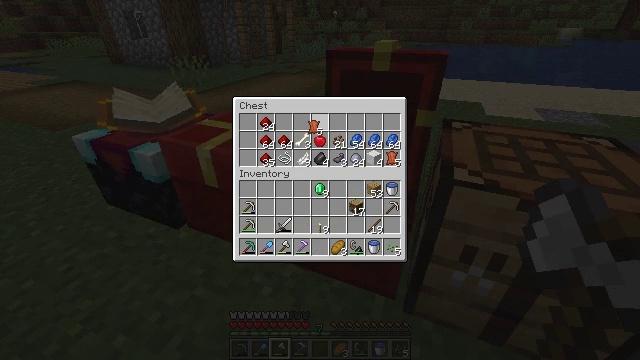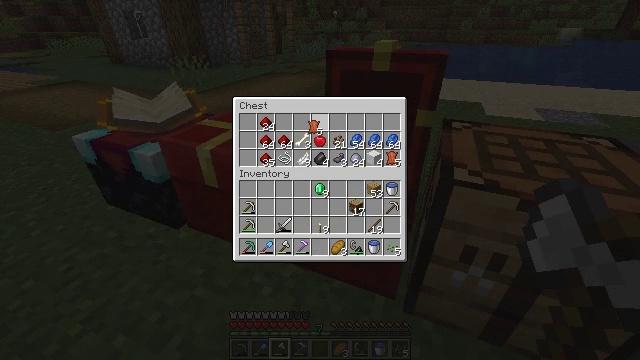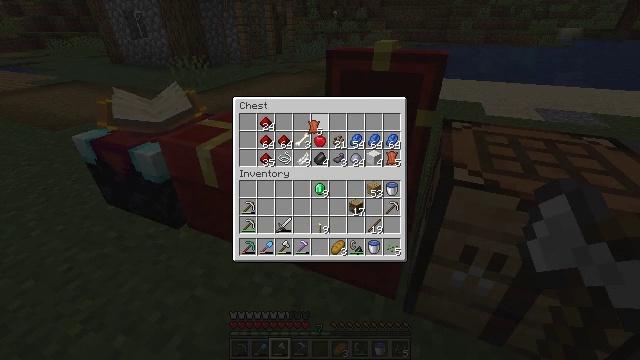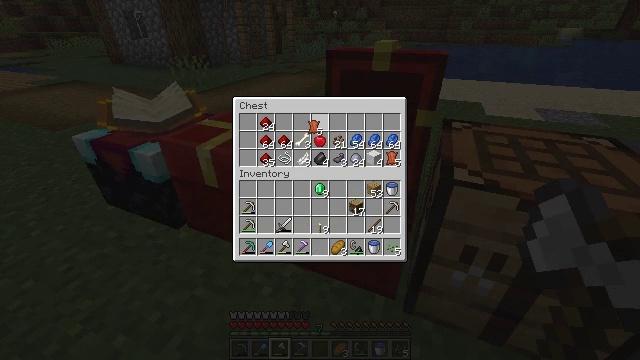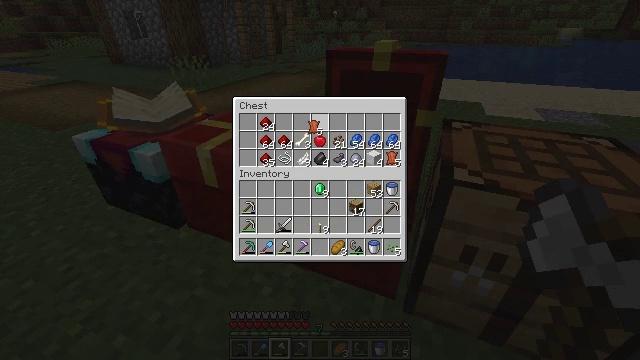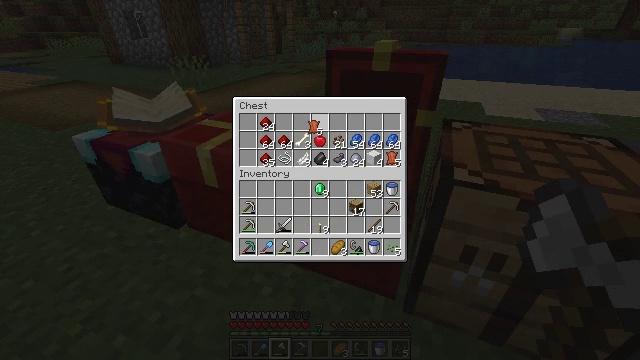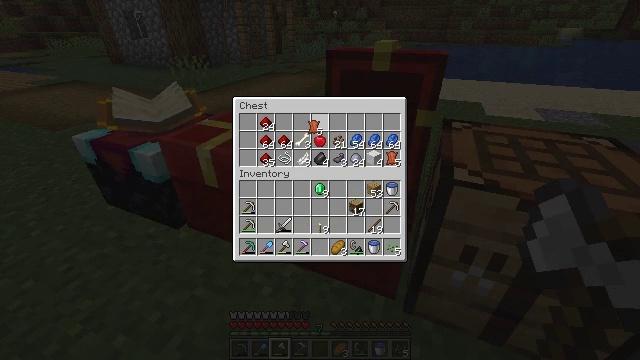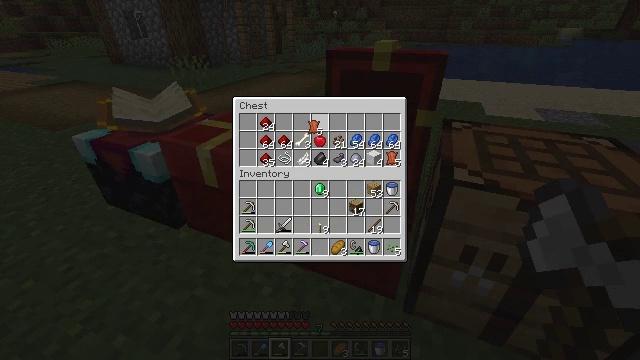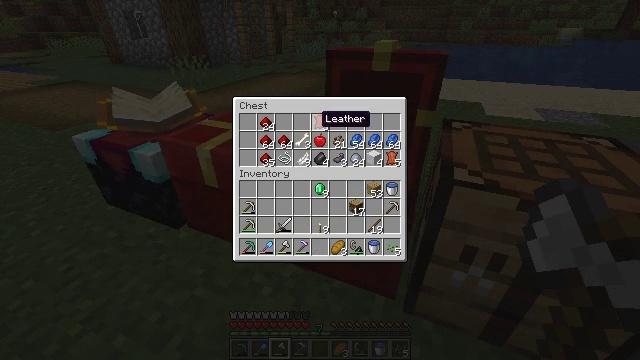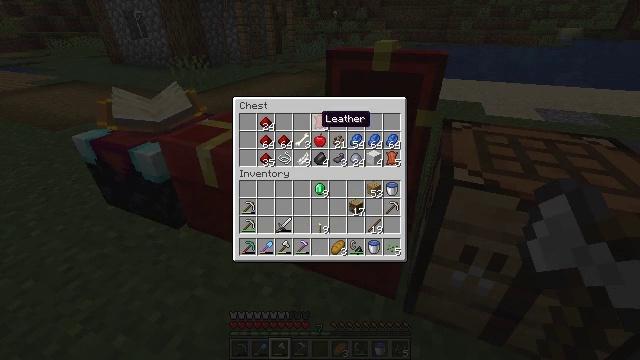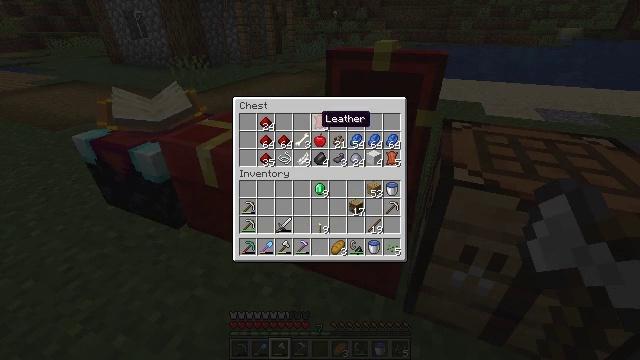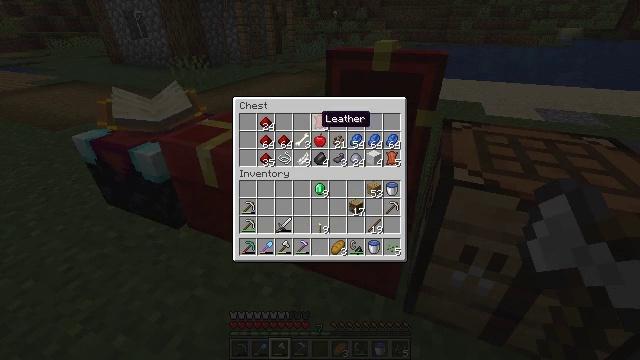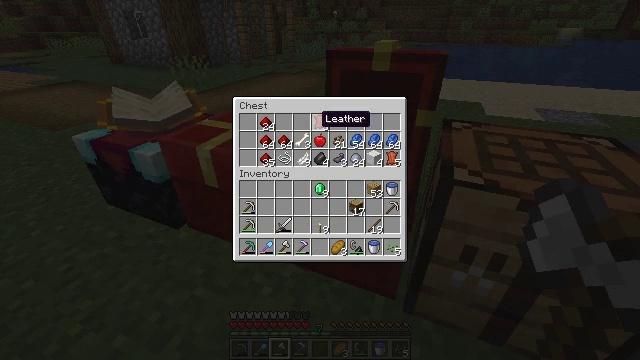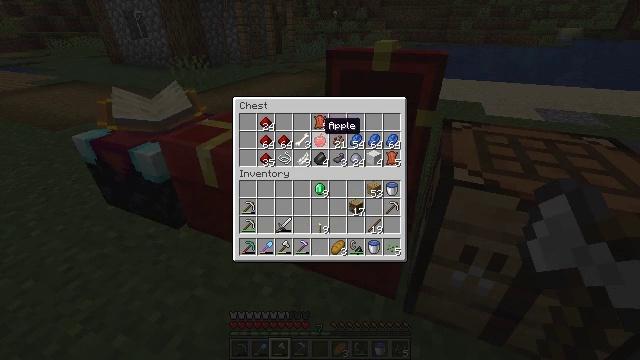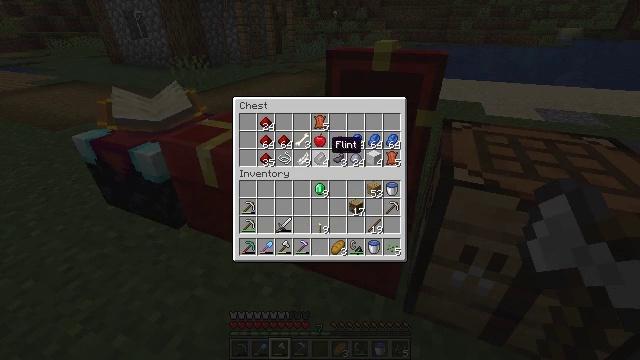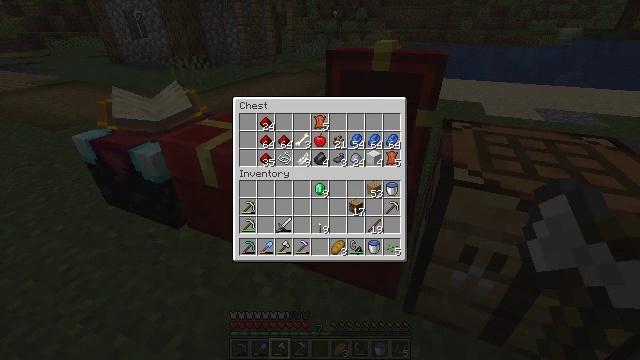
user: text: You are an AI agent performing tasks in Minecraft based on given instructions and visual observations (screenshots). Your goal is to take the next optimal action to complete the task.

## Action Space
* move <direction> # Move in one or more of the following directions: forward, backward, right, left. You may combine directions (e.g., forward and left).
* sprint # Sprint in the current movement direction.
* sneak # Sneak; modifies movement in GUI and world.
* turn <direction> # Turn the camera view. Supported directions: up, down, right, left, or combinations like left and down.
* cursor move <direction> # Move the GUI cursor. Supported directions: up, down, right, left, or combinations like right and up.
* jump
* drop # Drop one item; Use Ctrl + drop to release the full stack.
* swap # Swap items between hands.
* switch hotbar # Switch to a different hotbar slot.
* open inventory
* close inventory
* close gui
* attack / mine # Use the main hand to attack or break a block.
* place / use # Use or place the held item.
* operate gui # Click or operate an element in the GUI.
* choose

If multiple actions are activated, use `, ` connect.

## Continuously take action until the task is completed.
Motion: motion action
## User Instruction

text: Craft a smithing table.
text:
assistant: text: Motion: no_op
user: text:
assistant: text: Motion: no_op
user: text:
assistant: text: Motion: no_op
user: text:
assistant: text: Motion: no_op
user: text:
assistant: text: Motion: operate gui
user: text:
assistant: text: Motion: operate gui
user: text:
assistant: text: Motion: operate gui
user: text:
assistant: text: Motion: no_op
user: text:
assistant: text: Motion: no_op
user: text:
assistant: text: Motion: no_op
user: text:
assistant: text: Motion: no_op
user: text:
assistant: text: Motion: no_op
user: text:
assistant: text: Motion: cursor move down
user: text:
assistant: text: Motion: cursor move right and down
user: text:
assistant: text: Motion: cursor move down
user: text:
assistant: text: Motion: cursor move down
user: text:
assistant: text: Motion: cursor move down
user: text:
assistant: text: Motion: cursor move down
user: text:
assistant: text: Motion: cursor move down
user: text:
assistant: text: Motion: cursor move down
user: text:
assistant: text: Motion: no_op
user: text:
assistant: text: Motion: no_op
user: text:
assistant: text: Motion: no_op
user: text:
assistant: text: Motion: no_op
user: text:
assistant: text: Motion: no_op
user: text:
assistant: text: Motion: no_op
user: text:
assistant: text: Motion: no_op
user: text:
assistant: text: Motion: no_op
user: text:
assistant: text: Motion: no_op
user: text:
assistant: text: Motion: cursor move left